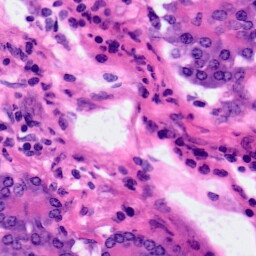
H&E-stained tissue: Pancreatic